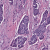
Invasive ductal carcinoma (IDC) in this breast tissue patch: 1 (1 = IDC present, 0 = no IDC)